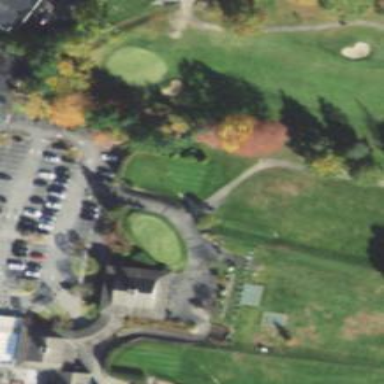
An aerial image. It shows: Grassy area designated as golf tee.